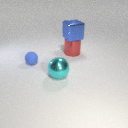
large red metal cylinder to the right of large cyan metal sphere